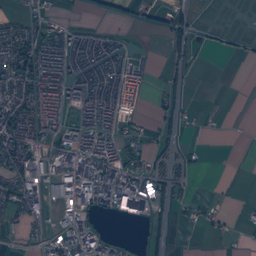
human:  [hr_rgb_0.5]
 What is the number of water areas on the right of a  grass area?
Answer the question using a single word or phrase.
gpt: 28

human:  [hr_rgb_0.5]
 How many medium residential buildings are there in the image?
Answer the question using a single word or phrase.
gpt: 22

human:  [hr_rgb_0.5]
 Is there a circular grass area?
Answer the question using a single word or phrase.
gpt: yes

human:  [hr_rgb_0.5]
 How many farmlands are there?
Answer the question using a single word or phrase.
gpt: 43

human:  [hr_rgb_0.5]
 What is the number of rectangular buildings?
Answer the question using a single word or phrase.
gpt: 3048

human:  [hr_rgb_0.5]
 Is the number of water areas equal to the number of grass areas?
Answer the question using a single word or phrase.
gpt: no

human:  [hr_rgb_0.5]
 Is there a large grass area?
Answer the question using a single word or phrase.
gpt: yes

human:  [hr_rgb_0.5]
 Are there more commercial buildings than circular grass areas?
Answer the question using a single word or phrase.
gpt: yes

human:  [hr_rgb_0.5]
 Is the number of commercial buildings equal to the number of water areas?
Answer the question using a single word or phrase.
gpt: no

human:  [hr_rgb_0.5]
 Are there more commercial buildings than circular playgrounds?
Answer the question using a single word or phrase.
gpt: yes

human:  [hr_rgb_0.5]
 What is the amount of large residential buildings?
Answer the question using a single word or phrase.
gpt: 4

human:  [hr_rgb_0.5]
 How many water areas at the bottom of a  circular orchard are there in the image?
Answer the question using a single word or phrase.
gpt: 0

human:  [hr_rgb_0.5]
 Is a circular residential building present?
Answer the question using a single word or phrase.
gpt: yes

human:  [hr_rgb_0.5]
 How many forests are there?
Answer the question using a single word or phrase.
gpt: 24

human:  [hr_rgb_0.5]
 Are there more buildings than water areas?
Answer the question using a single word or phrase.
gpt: yes

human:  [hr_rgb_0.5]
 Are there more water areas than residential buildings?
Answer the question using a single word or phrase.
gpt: no

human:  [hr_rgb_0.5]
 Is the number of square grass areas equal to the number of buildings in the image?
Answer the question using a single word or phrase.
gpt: no

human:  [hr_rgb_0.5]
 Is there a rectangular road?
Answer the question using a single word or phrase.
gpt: no

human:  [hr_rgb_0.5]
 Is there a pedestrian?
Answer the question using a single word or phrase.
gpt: yes

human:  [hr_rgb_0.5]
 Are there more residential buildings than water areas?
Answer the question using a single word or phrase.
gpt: yes

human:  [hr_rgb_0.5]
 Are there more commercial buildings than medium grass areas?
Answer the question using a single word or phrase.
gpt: yes

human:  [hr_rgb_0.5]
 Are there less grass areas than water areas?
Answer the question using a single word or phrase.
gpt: no

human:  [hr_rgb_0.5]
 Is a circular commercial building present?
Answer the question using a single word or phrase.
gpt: no

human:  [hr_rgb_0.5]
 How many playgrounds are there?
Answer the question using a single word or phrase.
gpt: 5

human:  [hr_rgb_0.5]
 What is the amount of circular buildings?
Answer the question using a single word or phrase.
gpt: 12

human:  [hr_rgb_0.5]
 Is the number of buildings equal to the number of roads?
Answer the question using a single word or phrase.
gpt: no

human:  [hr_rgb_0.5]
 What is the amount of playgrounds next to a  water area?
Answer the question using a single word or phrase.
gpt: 5

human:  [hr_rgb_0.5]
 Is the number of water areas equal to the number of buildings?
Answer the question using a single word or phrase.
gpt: no

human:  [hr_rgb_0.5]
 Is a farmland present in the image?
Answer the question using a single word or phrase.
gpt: yes

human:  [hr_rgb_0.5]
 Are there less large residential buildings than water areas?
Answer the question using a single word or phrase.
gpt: yes

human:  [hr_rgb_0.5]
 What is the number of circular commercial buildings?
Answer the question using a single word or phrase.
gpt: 0

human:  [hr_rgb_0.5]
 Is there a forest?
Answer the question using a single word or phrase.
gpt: yes

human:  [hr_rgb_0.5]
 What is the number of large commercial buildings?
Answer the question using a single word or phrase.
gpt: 5

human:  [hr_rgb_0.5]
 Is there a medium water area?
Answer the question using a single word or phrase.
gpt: yes

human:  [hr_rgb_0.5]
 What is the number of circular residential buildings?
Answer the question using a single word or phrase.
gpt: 12

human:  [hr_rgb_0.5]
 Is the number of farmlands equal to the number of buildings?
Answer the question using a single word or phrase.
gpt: no